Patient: sex M, age 26
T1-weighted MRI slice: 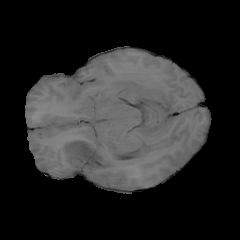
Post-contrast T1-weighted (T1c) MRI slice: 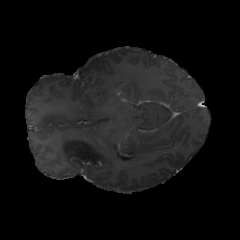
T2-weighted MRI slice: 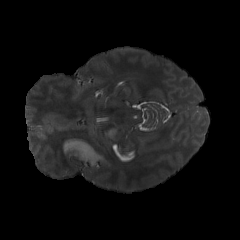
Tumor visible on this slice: yes
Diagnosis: Astrocytoma, IDH-mutant
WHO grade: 4